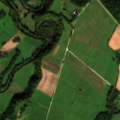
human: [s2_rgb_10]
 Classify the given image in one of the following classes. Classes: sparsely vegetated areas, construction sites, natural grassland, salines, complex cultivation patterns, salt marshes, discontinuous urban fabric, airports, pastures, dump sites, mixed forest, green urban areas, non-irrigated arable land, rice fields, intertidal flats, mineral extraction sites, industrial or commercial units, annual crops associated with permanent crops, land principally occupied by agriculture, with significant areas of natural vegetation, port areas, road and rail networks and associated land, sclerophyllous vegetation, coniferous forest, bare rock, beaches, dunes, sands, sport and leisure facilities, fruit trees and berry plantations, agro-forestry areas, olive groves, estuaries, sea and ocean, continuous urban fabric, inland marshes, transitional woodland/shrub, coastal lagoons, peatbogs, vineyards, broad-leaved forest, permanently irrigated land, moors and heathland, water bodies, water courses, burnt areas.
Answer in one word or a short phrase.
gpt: non-irrigated arable land, pastures, complex cultivation patterns, land principally occupied by agriculture, with significant areas of natural vegetation, broad-leaved forest, coniferous forest, mixed forest